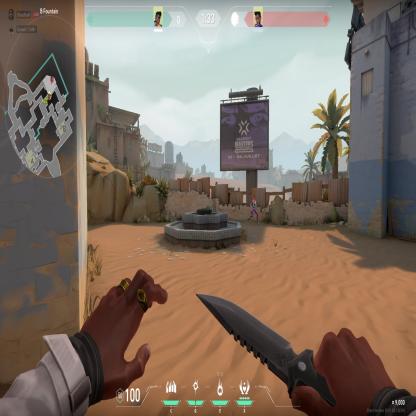
Label: enemy